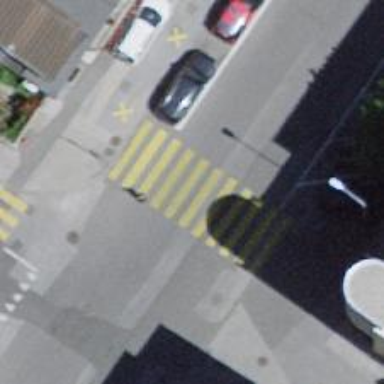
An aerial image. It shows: Uncontrolled zebra crossing with notable zebra markings.